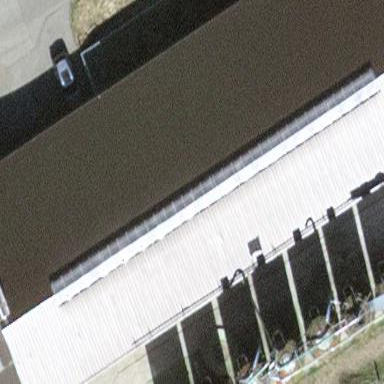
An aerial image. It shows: Stable building.